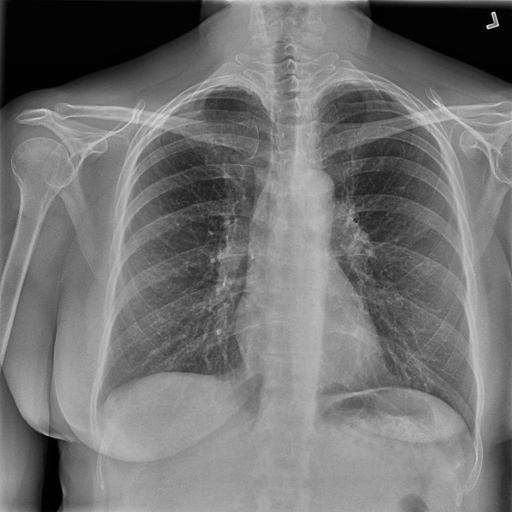
Finding: NORMAL